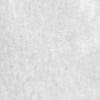
Label: no_change